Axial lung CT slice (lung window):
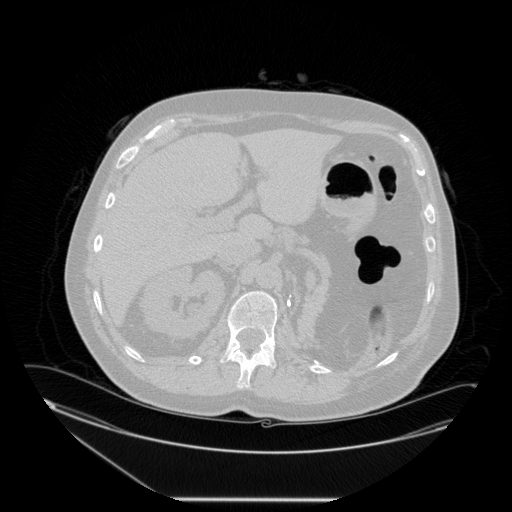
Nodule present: no